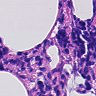
Metastatic tissue present: no